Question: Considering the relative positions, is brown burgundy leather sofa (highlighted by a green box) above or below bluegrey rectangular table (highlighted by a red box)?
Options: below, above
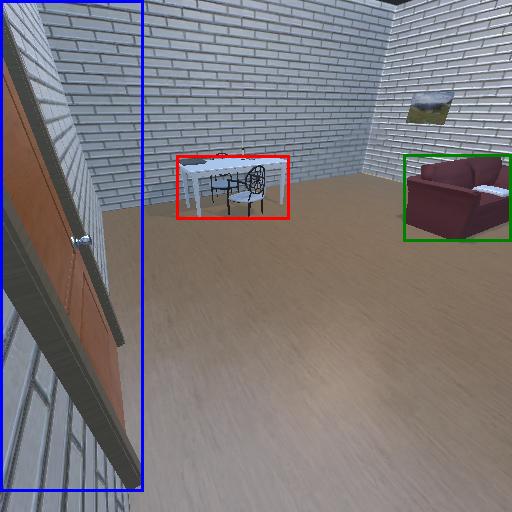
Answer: below